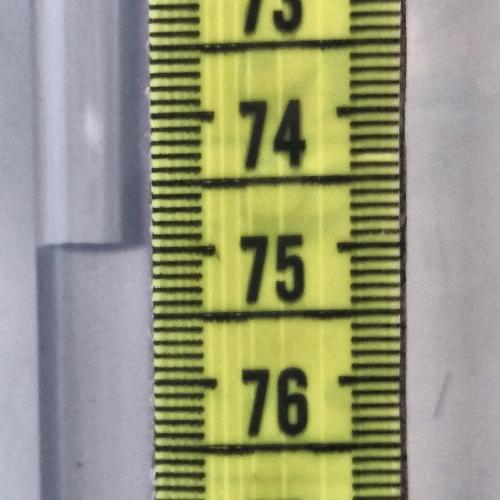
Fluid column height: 75.0 cm